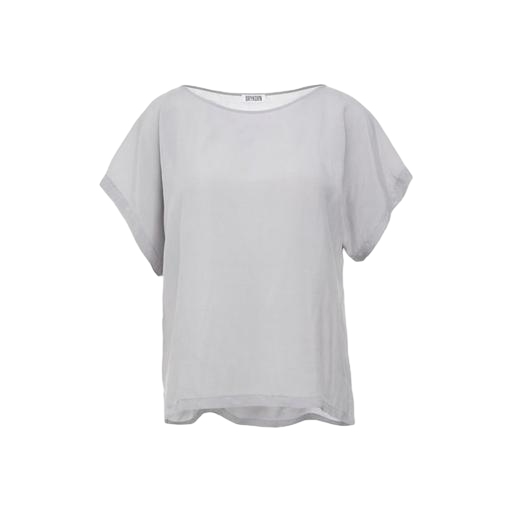
batwing t-shirt, short-sleeve top only macy, sheer t-shirt, white background